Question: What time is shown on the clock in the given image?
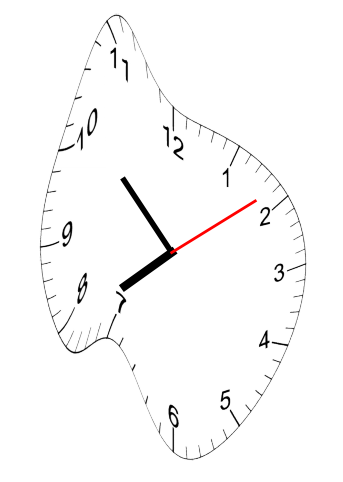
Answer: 07:52:09